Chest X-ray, PA view. Patient: 23 years old, sex M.
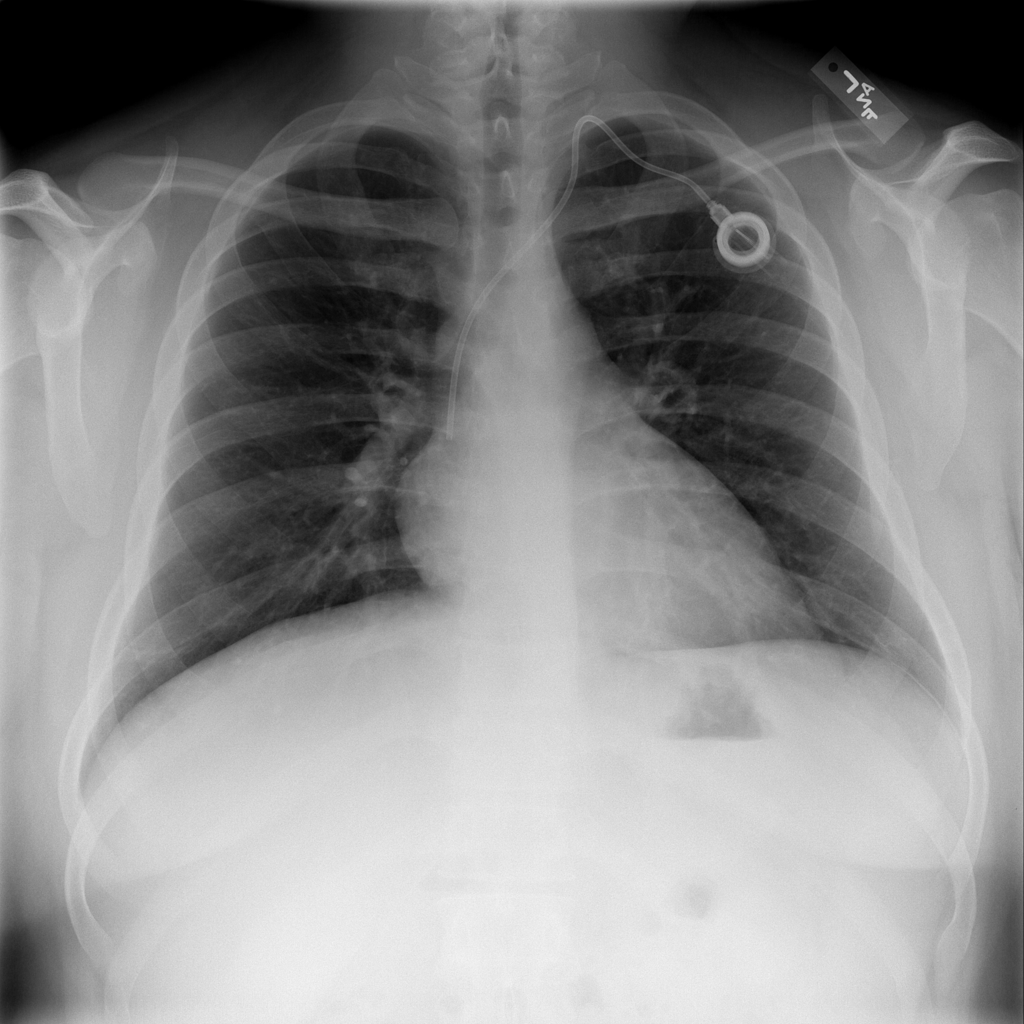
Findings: No Finding